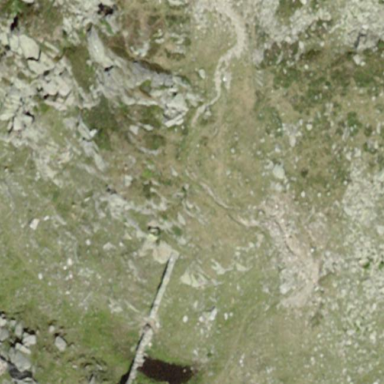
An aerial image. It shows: Wall made of dry stone.